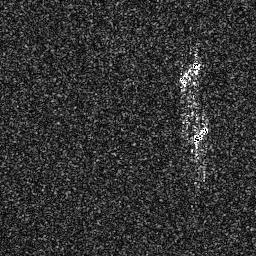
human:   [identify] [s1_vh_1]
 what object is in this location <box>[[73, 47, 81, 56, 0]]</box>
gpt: <ref>1 small ship at the right</ref>